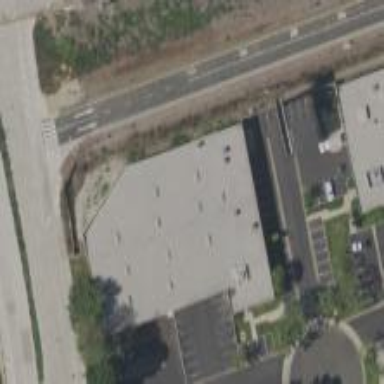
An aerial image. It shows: Warehouse building.